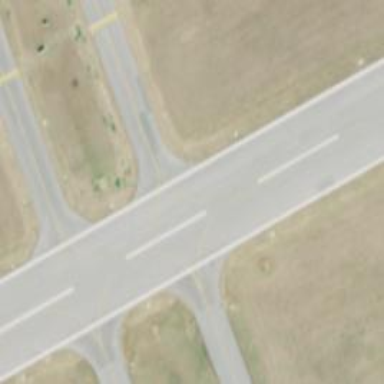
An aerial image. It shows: View of taxiway at the airport.